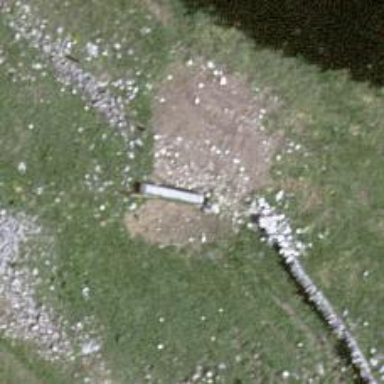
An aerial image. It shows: Wall barrier.